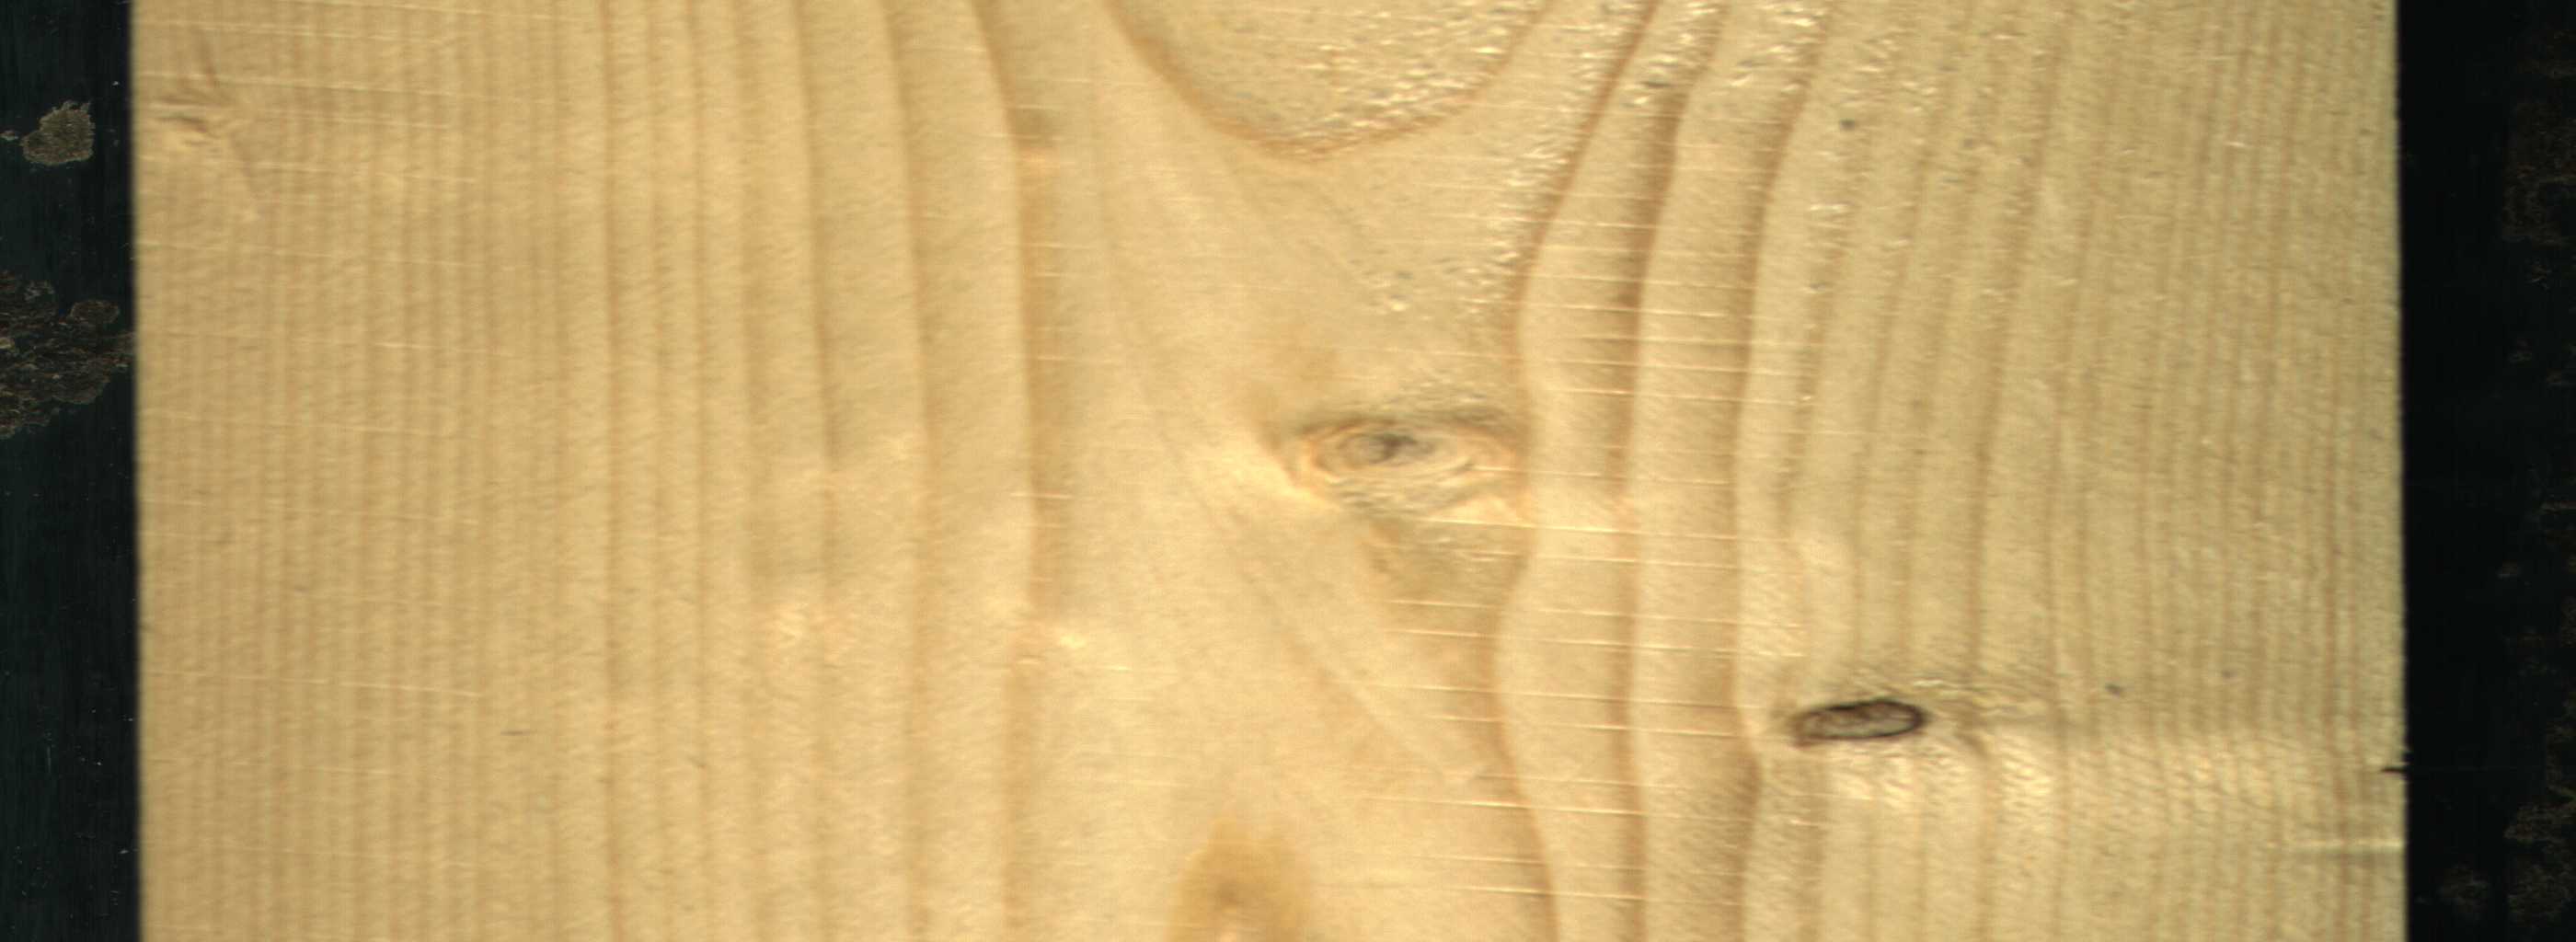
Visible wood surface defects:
Dead_Knot
Live_Knot